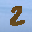
Label: 2